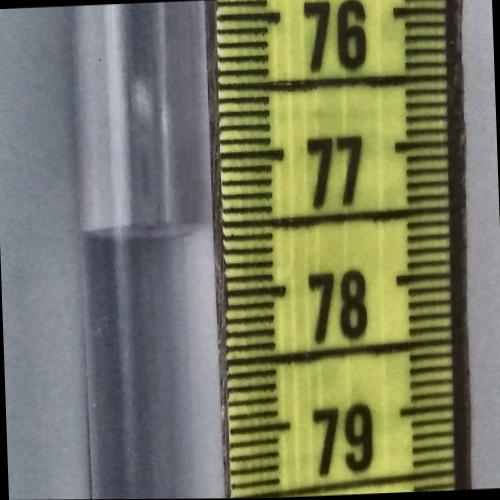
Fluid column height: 77.5 cm